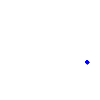
Particle: proton